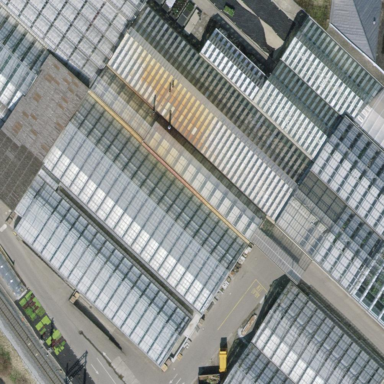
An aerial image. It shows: Greenhouse.